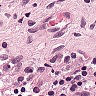
Metastatic tissue present: yes